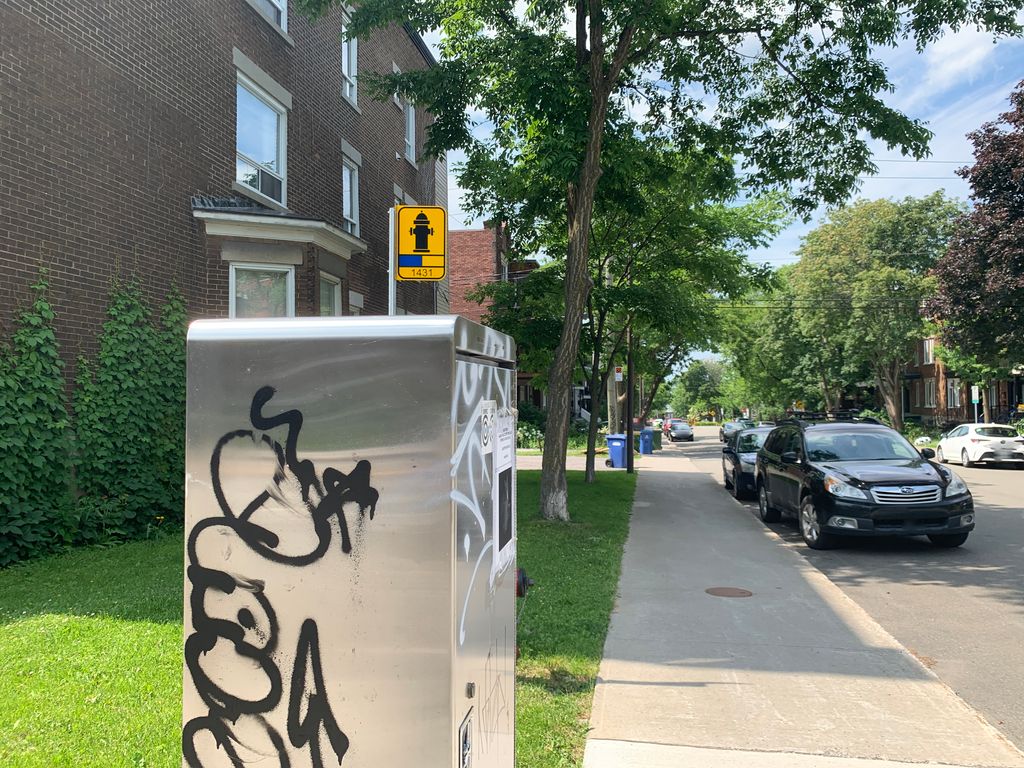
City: quebec_city